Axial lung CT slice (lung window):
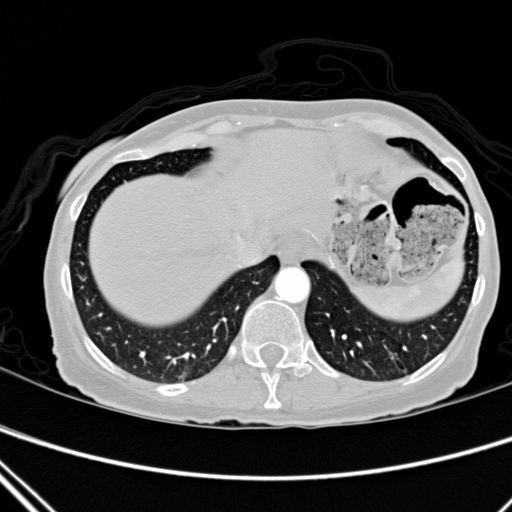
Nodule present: no